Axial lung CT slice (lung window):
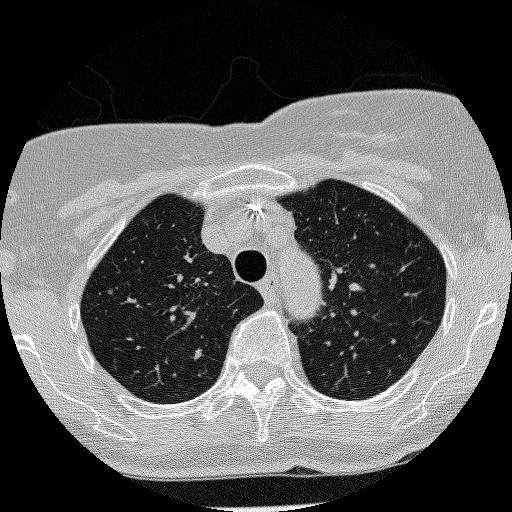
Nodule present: yes
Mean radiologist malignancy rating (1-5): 3